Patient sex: F
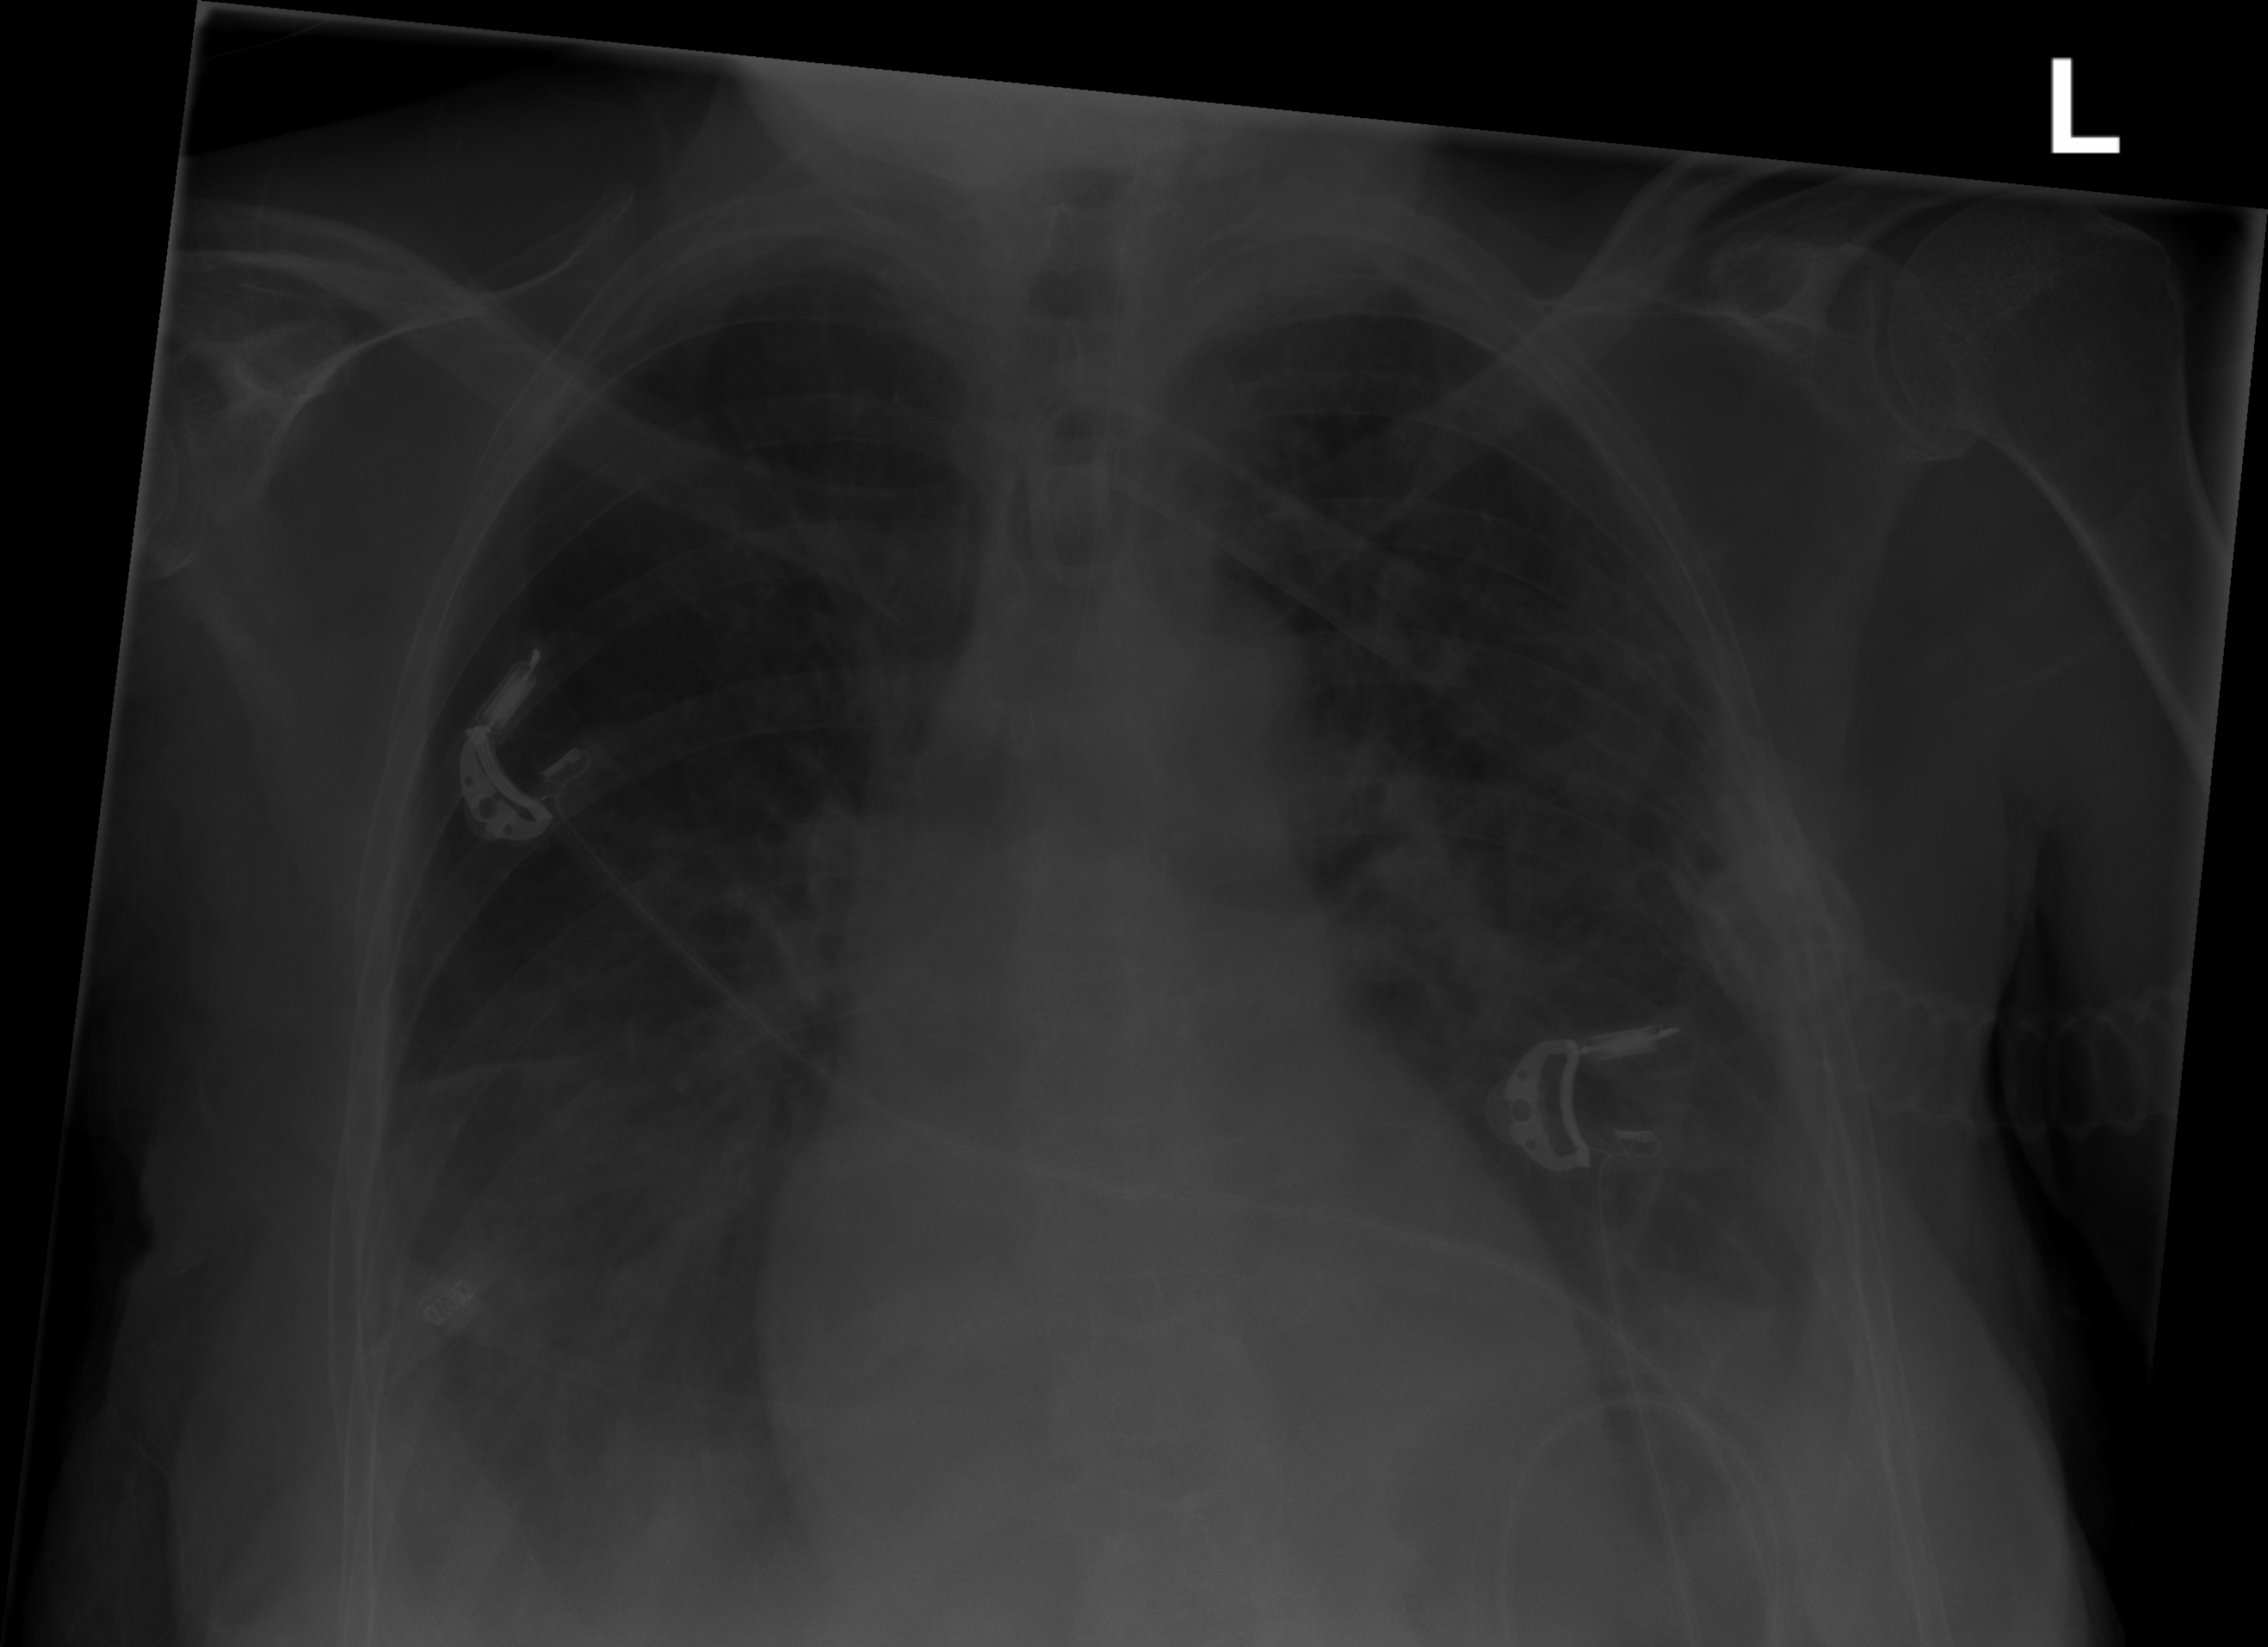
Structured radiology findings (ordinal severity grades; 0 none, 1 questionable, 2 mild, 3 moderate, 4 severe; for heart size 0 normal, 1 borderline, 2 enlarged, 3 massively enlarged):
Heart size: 0
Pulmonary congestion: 2
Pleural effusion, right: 2
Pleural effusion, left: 2
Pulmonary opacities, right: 2
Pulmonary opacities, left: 2
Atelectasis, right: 2
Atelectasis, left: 2